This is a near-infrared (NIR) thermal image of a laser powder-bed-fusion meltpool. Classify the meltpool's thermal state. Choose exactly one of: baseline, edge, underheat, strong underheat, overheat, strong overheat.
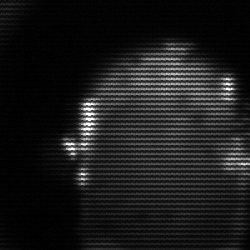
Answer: baseline